Question: I am developing a web application using ASP.NET MVC 3 and I want to create an object-oriented list using "ADO.NET Entity Data Model".
I've created models by entity framework "Code-First" using "ADO.NET Entity Data Model" and then
generated a database. Afterward I have generated an entire DAL using "Reverse
engineer Code First" from the database that contains my classes plus "DataContext" object.
I have a simple type called "Item", contain "Name" property.
In addition, there are some derived types such as "Weapon" and "Armour", containing exclusive properties such as "Damage" and "Defense" respectively.
As a common object-oriented way,
This is my purpose, being able to iterate over all the items a player has, including their properties, Even though they are derived from Item:
'''
// Creating a game context that derives from DbContext
GameContext context = new GameContext();
// Take my profile
Player me = context.Players.First();
// Get my items and show them, show both
var myItems = me.Items;
// Printing all the items that I have with the properties of the derrived objects as well
// ("Weapon" and "Armour" objects as well (They derive from "Item" object)
foreach (var item in myItems)
{
// Accessing the item's name. every item has this property, so there is nothing special.
Console.WriteLine("Name:" + item.ItemName);
if (item.Type == "Weapon")
{
// Accessing the item's damage, which is uniqe to a weapon (that derrives from "Item" object).
Console.WriteLine("Damage:" + (Weapon)item.ItemDamage);
}
if (item.Type == "Armour")
{
// Accessing the item's defense, which is uniqe to an armour (that derrives from "Item" object).
Console.WriteLine("Defense:" + (Armour)item.ItemDefense);
}
}
'''
From now further this is what I have and I am not satisfied with, even though I think this is unnecessary.
My current model relations (That I am not satisfied with):

Item base class that contain the different items, NOTE that the use of an "Item" object is just like the use of an abstract class - It only going to be used by its derived classes - "Weapon", "Armour", "Jewelry" and so on.
Weapon which contain a navigation property the appropriate item, plus its own properties (Damage in this case).
ConcrateItem is an item that a player has. which means its contains a navigation property (being used just like pointer) to that item, plus the number of upgrades that this instance of item was upgraded, since it is individually per item and not shared among all the items of this kind.
What I've done at first was to link the weapon and armour types to the appropriate item
type, so I can access the item base properties if i iterate over the Weapons table or over the Armour table, but the problem is that and not to iterate over every table that contains a specific class derived from Item.
Does anyone know how can I achieve that?
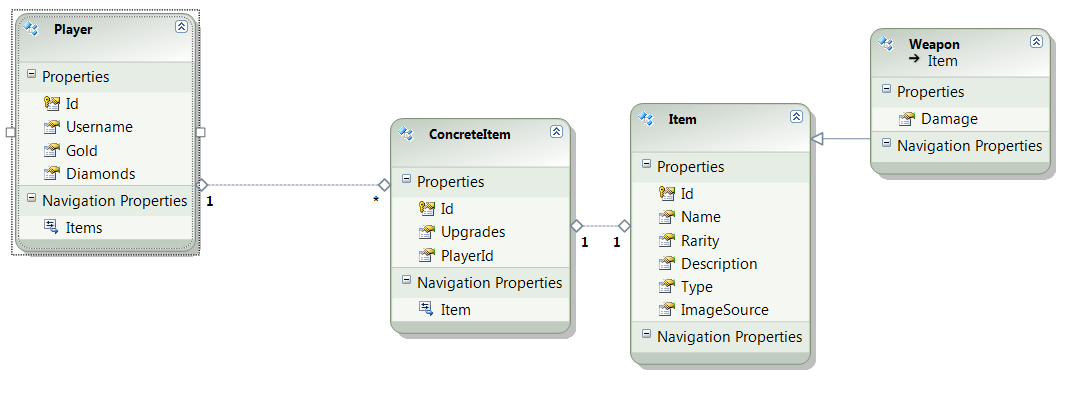
Answer: I've thought about a way to do it, and after that I realized that the auto-generate classes from database was a bad tool, and I used instead:
- - -
Source:
<URL>
This gave me Data access layer that functionate great with OOP.
Here is the final code (which is ):
'''
// Note that ModelsContainer derives from DbContext
ModelsContainer context = new ModelsContainer();
var weapons = context.Items.OfType<Weapon>();
foreach (var weapon in weapons)
{
Console.WriteLine(weapon.Name + ":" + weapon.Attack);
}
var armours = context.Items.OfType<Armour>();
foreach (var armour in armours)
{
Console.WriteLine(armour.Name + ":" + armour.Defense);
}
'''